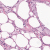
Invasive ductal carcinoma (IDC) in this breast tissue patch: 0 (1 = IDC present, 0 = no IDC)